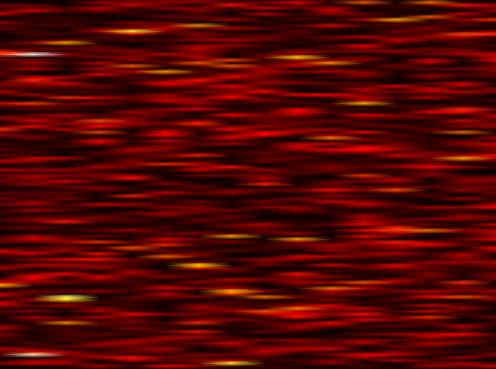
Label: WOLA